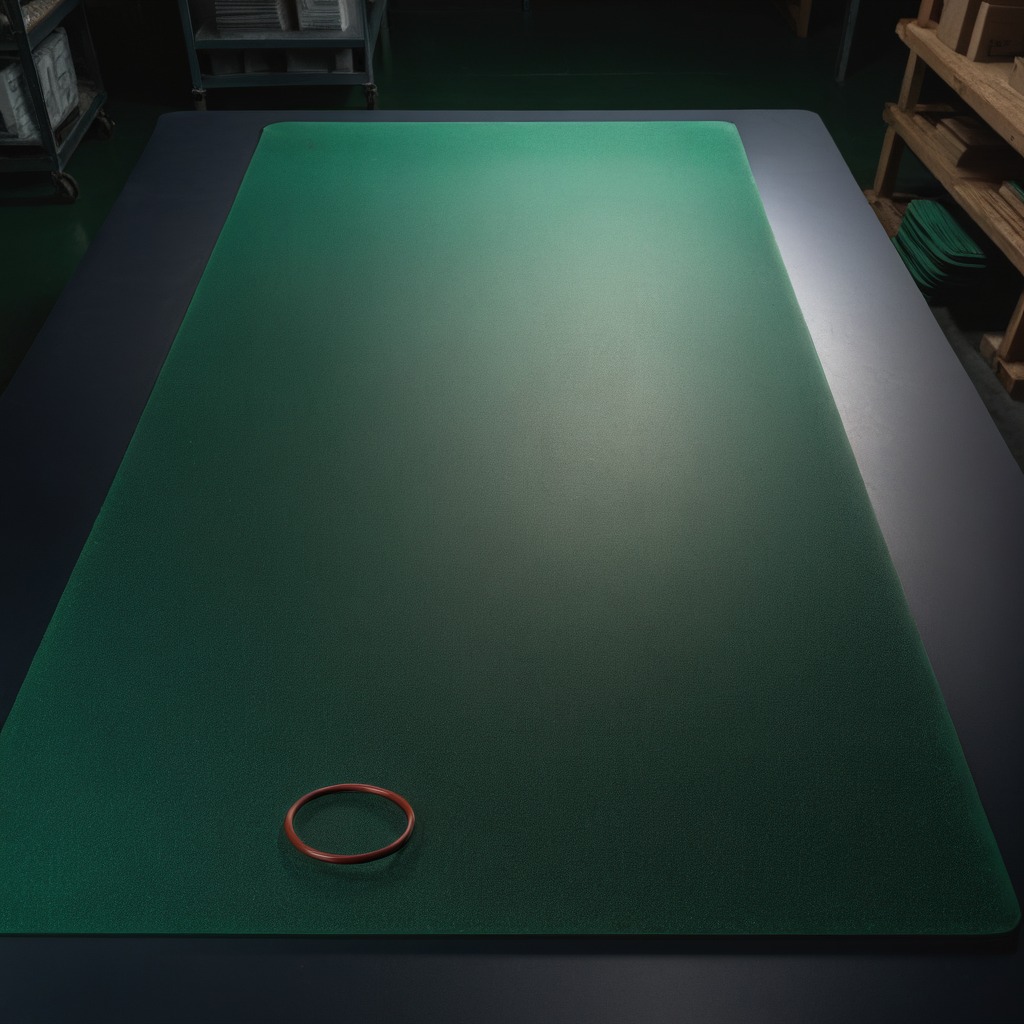
A rubber O-ring lies on the green rubber mat inside a workshop at night.